Interaction volume radius: 5 \u00c5
Interaction volume height: 10 \u00c5
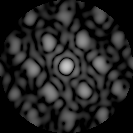
Disorder parameter: 0.4386